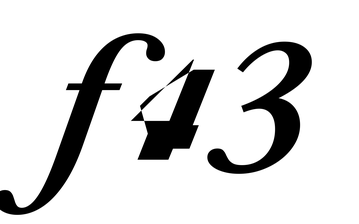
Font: LibreCaslonText-Italic_SemiBold_Italic